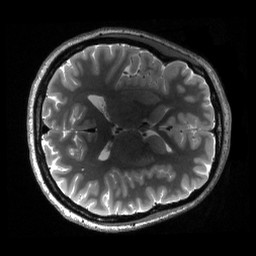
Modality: T2w
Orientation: axial
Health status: healthy
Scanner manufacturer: siemens
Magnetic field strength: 3 T
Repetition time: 3.2 s
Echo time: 0.563 s